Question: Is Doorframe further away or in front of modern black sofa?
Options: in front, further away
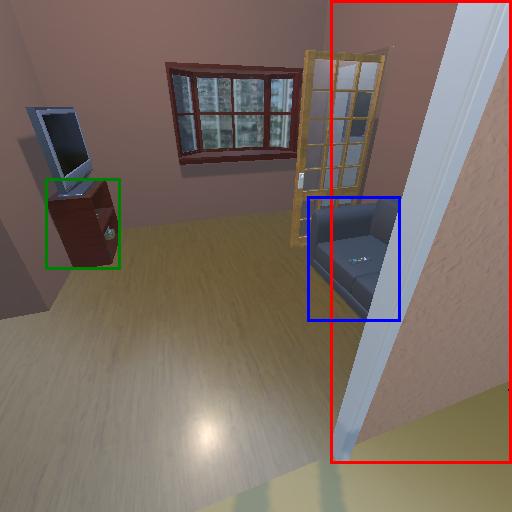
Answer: in front